Field crop: tomato
Growth stage: 1
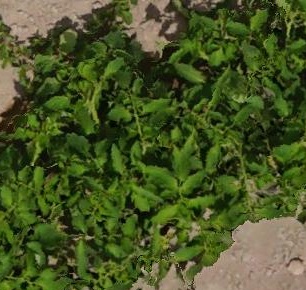
Species: tomato